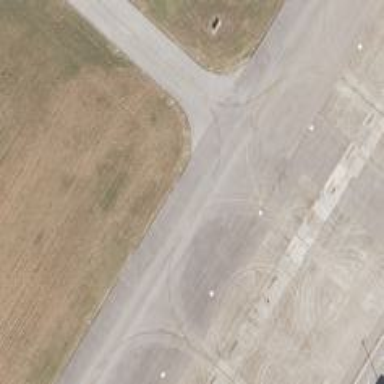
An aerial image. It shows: Image of taxiway at airport.